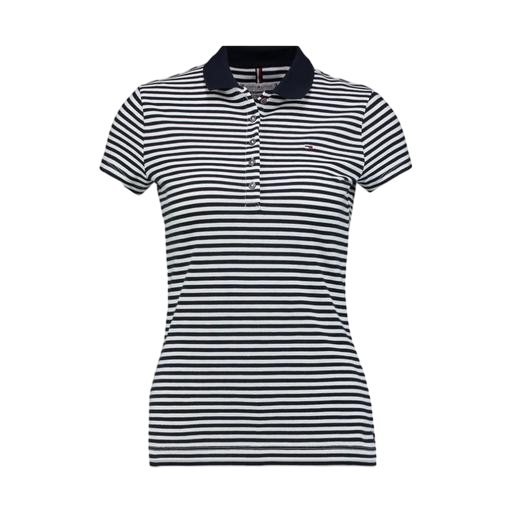
skinny-fit stretch polo shirt, skinny-fit polo shirt, blue skinny-fit stretch polo shirt, white background